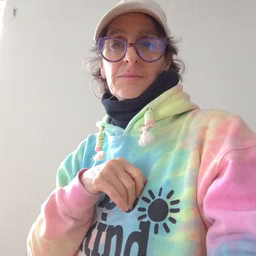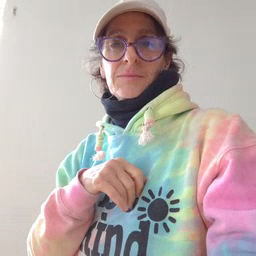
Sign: dirty